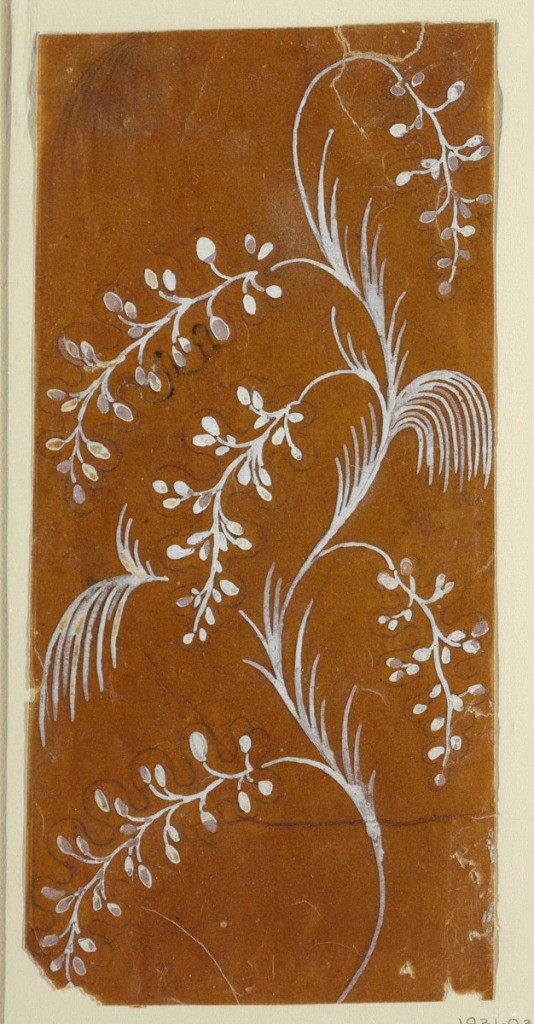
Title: Floral field and border
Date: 1780–1815
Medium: White on glazed paper
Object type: Drawing
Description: Vertical rectangle. A thin undulating branch with feathery leaves and smaller branches terminating in seed pods (outlined in pencil)